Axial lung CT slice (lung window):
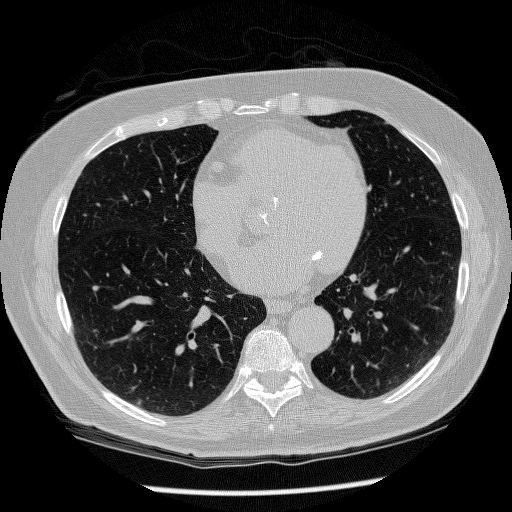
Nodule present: no